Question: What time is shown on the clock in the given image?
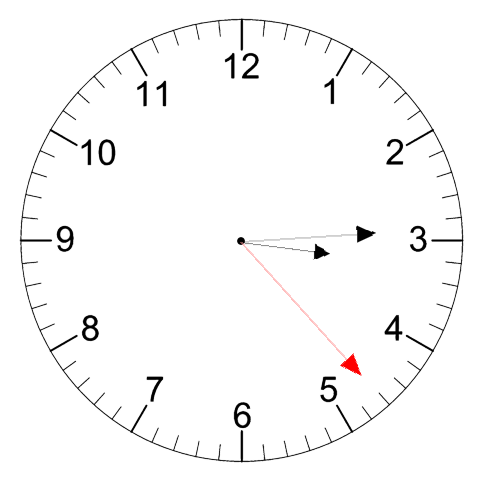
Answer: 03:14:23